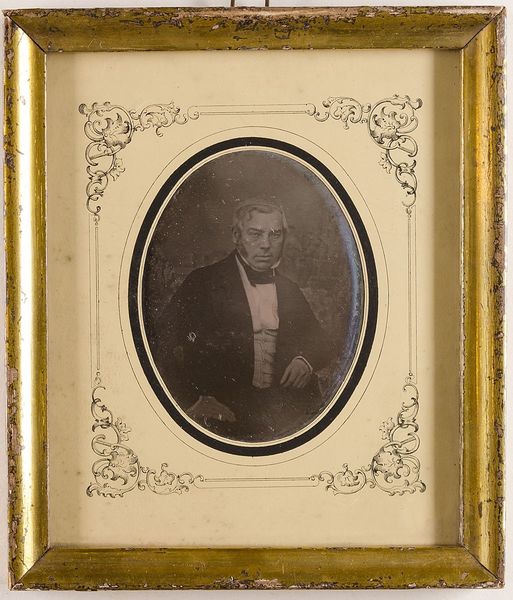
Titel: Unbekannter Mann
Standort: Hamburg
Institution: Museum für Kunst und Gewerbe Hamburg
Schlagwörter: mann, portrait, figur, foto, fotografie, photographie, photo, lichtbild, daguerreotypie, bildwerke, angewandte und bildende kunst, hessische systematik, porträt, porträtfotografie, porträtphotographie, hüftbild